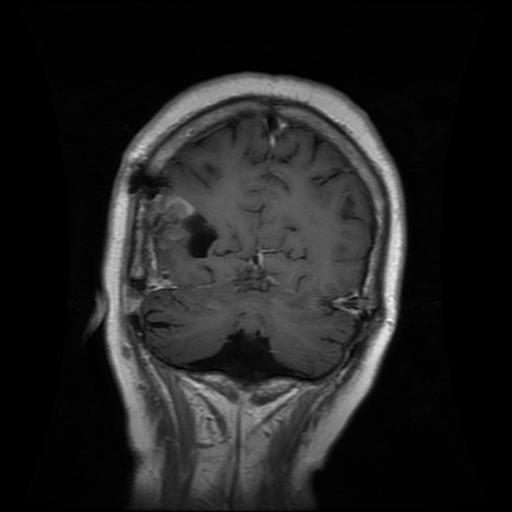
Label: glioma